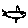
Label: fish